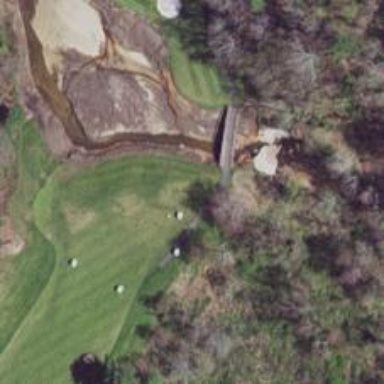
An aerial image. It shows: Path for both road and golf.